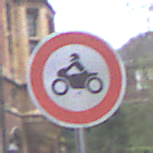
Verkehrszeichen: VerbotKraftraeder
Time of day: Midday
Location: Outdoor (Urban)
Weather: Overcast
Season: NotSpecified
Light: Natural